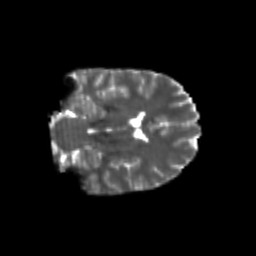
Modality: T2w
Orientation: coronal
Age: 23
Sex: female
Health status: healthy
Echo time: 0.074 s